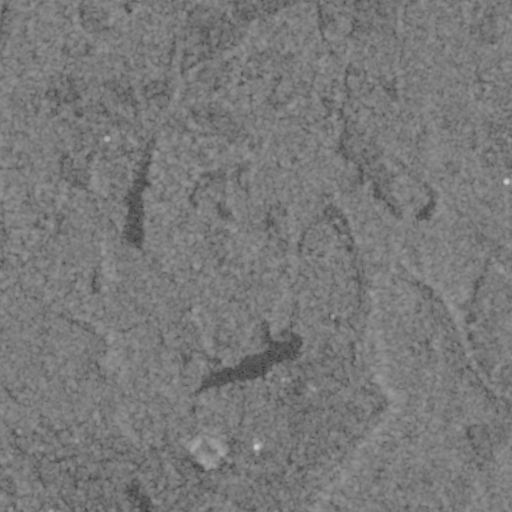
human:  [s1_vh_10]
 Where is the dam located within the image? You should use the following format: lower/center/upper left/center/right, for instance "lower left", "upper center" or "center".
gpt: The dam is located in the center left of the image.
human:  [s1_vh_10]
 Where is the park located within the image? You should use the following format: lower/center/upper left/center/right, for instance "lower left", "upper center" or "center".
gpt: The park is located in the lower left of the image.
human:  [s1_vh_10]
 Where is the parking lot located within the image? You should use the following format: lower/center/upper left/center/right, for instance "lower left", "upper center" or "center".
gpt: The parking lot is located in the lower left of the image.
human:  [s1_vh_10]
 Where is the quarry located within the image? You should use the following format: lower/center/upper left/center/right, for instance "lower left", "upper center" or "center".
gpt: There is no quarry in the image.

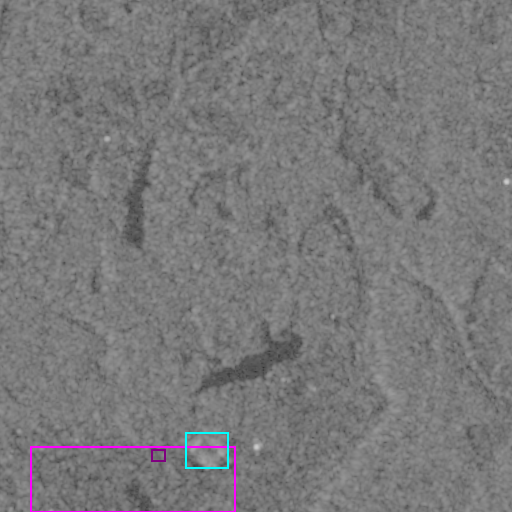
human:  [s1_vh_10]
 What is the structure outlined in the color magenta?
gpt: The structure outlined in magenta is a park.
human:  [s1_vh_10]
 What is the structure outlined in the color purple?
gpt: The structure outlined in purple is a parking lot.
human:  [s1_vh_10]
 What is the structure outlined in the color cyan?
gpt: The structure outlined in cyan is a building.
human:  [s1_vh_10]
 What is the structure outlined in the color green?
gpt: There is no green outline.